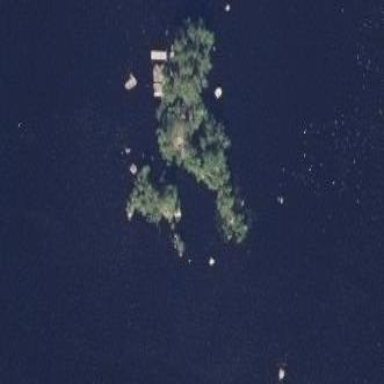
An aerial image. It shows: Islet.